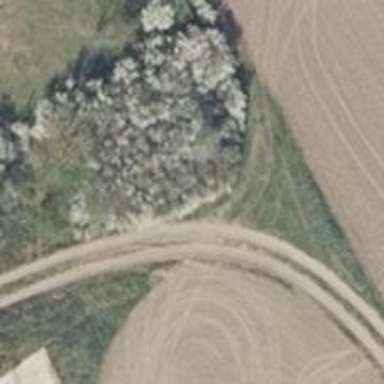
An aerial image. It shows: Dirt track road with grade 4 track type.